Interaction volume radius: 5 \u00c5
Interaction volume height: 20 \u00c5
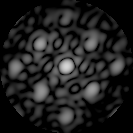
Disorder parameter: 0.3035